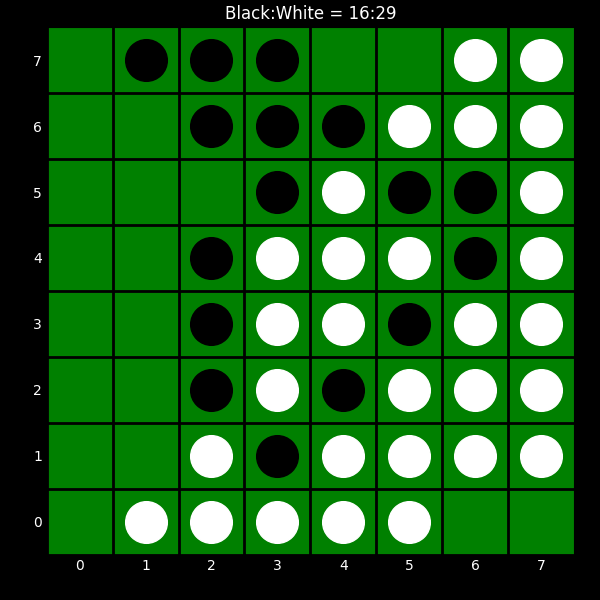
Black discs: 16
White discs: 29